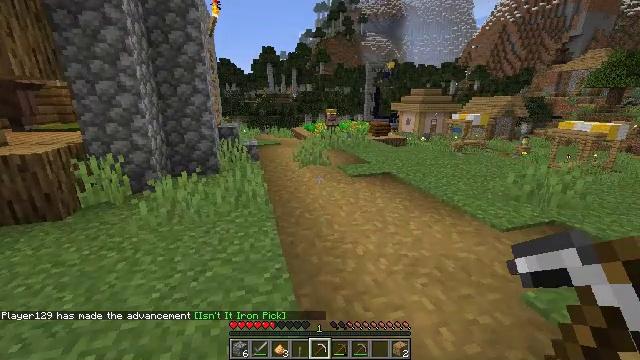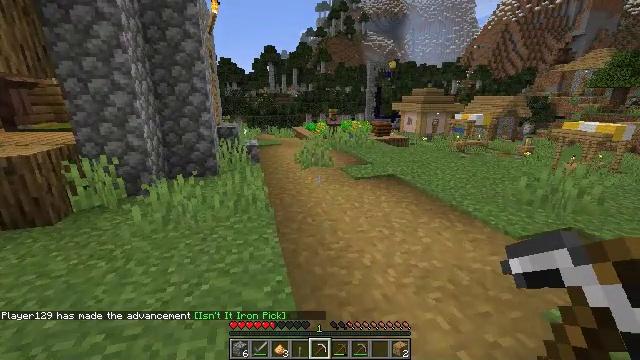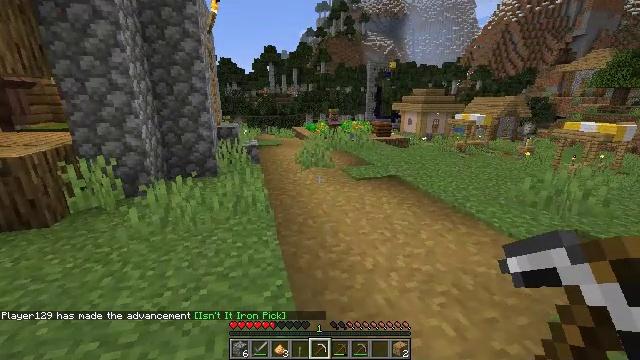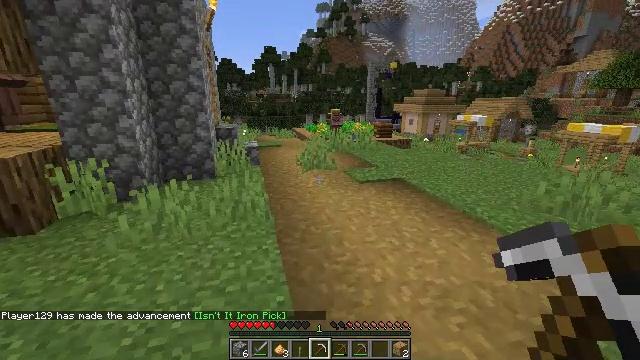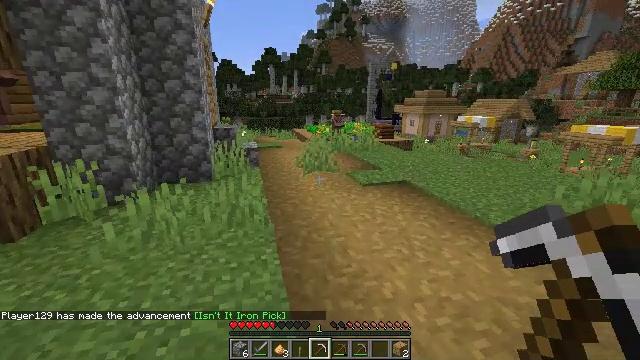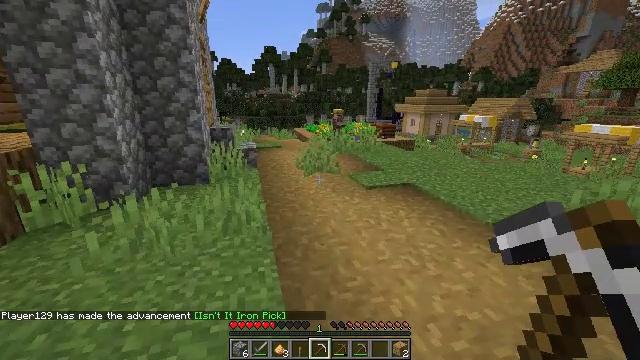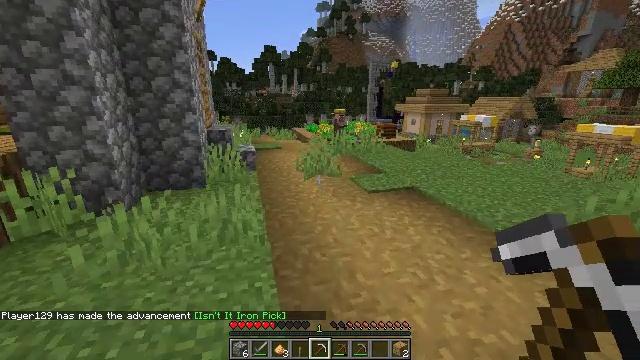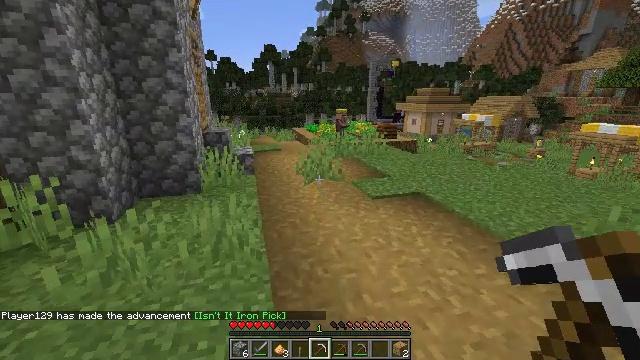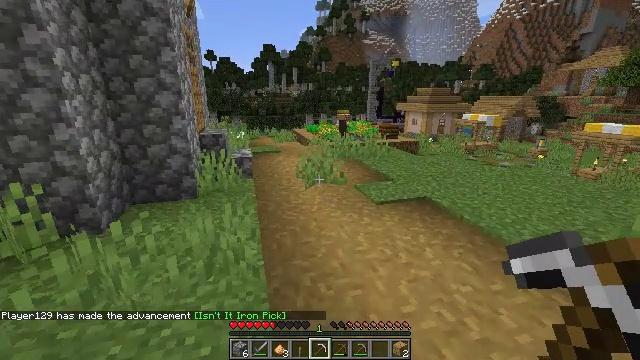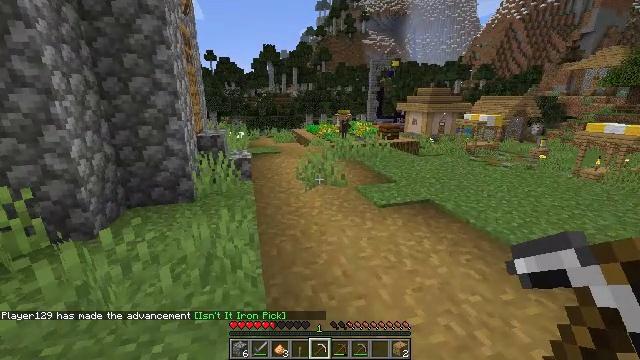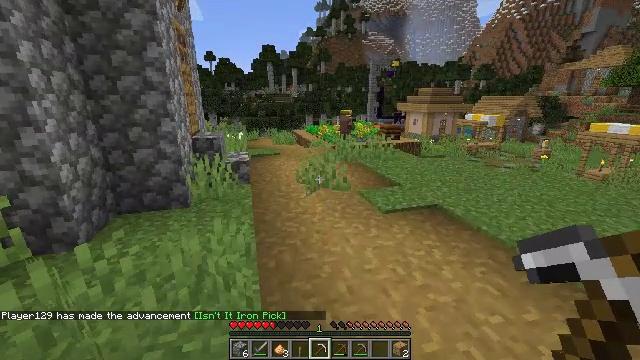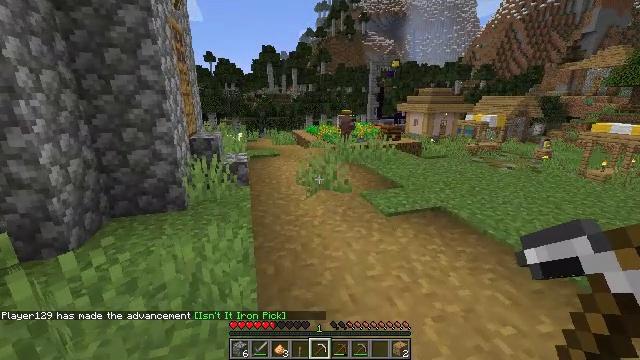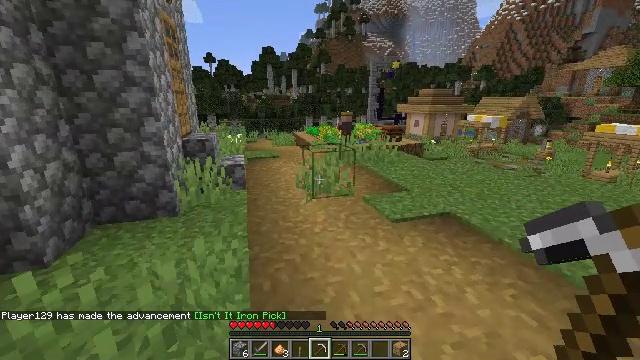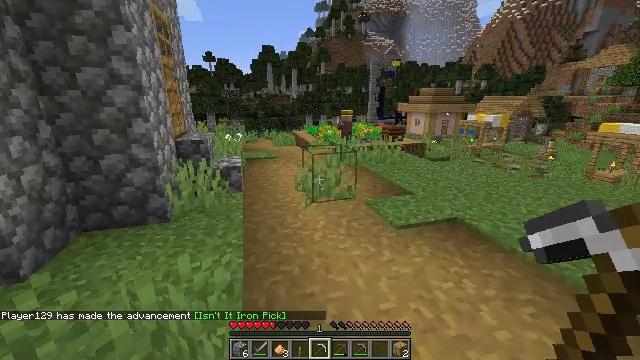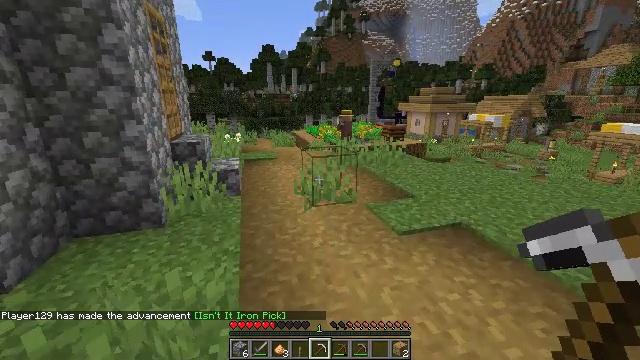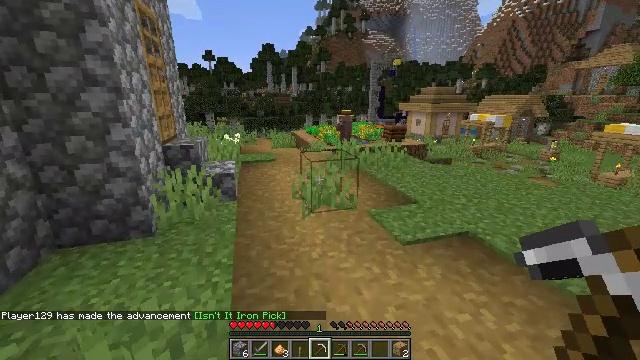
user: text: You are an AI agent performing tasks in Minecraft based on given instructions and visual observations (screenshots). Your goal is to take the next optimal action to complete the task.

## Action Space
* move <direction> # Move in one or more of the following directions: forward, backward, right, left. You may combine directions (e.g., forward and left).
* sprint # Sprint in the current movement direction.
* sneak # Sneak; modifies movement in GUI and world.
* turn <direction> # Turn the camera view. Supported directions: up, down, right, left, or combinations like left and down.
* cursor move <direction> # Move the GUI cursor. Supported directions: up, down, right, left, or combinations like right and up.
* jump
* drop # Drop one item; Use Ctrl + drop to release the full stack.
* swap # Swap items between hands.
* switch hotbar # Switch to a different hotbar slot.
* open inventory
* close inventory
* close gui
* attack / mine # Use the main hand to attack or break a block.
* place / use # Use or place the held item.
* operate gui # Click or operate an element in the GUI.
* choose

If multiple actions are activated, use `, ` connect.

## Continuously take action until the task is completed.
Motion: motion action
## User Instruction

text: Gather birch log for crafting.
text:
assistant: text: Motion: move forward and move left
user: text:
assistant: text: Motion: move forward and move left
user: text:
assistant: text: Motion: move forward and move left
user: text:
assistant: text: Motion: move forward and move left
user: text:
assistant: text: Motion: move forward and move left
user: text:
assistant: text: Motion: move forward and move left
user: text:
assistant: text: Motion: move forward and move left
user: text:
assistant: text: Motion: move forward and move left
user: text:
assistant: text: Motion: move forward and move left
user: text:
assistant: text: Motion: move forward and move left
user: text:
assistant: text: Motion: move forward and move left
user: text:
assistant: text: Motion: move forward and move left
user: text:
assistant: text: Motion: move forward and move left
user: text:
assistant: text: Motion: move forward and move left
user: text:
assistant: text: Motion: move forward and move left
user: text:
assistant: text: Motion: move forward and move left
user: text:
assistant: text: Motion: move forward and move left
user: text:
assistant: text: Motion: move forward and move left
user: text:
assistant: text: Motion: move forward and move left
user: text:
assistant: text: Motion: move forward and move left
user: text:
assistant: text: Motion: move forward and move left, turn down
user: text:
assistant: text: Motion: move forward and move left, turn down
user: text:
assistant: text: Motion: move forward and move left, turn down
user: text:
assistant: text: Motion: move forward and move left, turn down
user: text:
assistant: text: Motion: move forward and move left, turn down
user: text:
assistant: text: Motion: move forward and move left, turn down
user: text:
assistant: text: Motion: move forward and move left, turn down
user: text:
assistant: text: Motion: move forward and move left, turn down
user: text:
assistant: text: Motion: move forward and move left, turn down
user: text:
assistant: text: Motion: move forward and move left, turn down